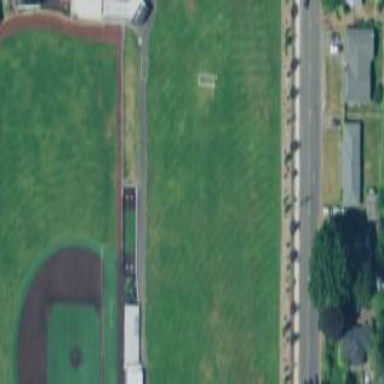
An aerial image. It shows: Soccer pitch for leisureland activities.